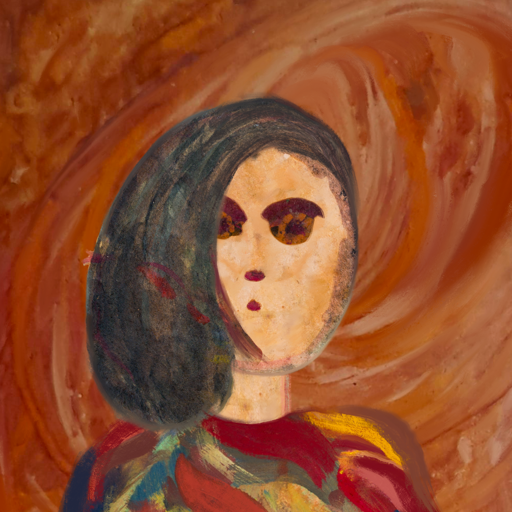
Background: Pious_Lady, Head And Neck Front: Childish, Face Front: Doll, Bust: Mother_And_Son_Son, Hair Front: Gypsy_Mother, Head Accessory: Blank, Second Necklace: Blank, Necklace: Blank, Baby: Blank